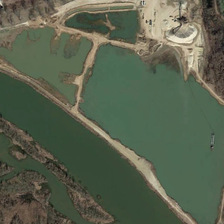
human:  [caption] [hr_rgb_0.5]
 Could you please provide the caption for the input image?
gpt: several ponds are surrounded by many green trees .

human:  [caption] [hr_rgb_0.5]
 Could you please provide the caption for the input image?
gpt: several ponds are surrounded by many green trees .

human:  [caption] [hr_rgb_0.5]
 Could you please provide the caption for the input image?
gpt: several ponds are surrounded by many green trees .

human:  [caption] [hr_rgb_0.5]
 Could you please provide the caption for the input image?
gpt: several ponds are surrounded by many green trees .

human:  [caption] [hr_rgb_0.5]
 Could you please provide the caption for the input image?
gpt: several ponds are surrounded by many green trees .